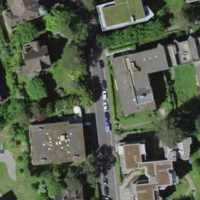
EUNIS habitat code: 54
Species observed at this site:
Chelidonium majus